Question: i am using Autolayout to set automatically the height of a cell. But i want to use some hidden UIViews in my Cells. So in some rows they should be hidden. The problem here is, if the label is still hidden it gets recognized by autolayout and it uses the space.
So i guess i need to update the height of my label, or the height of my Constraints.
What is the correct way if i am using Autolayout to hide UIElements in a Cell?
How can i update an existing (from Storyboard) Constraint?
Edit: Found out that i am able to update Constraints with Storyboard, is that the correct way to handle that? - but which is the correct one to setup the height? (This is just a Demo Project)

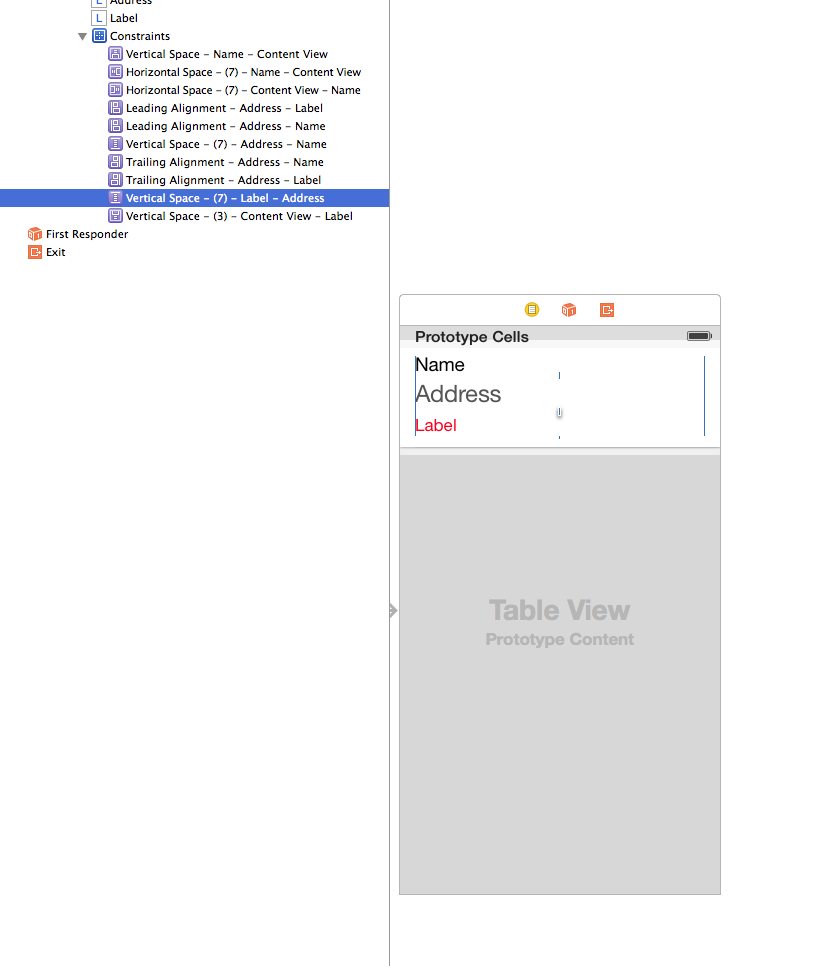
Answer: This is standard task with autolayout. Currently, there are two ways of solving this task:
1. Removing hidden views
2. Changing constraints priority
Looks pretty easy and you won't have any problems if you don't use UITableView (you have to put it back in 'prepareForReuse'), UICollectionView or your data can appear while you're on screen, where you've just removed views.
Removing of views is "heavy" operation, so you need to think twice, if you pick this way.
In :
'''
- (void) prepareForReuse {
[super prepareForReuse];
// add removed views again
// establish constraints
}
- (void) configureCell {
// check if you need to hide a view
[view removeFromSuperview];
}
'''
Assume, you have following cell:
>
---
View AView B
---
If B sometimes can be hidden, then specify for View A following constraints:
Space to B with 750
Bottom Space to superview with 500
If you set B as hidden, change space to B = 500, bottom space to superview = 750.
Undo that change in 'prepareForReuse'